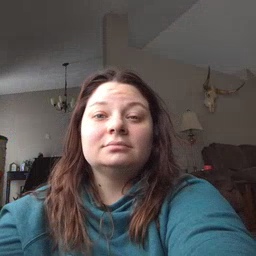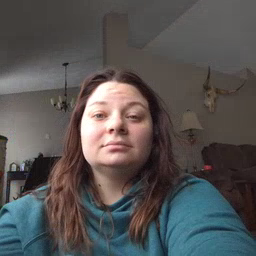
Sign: sun